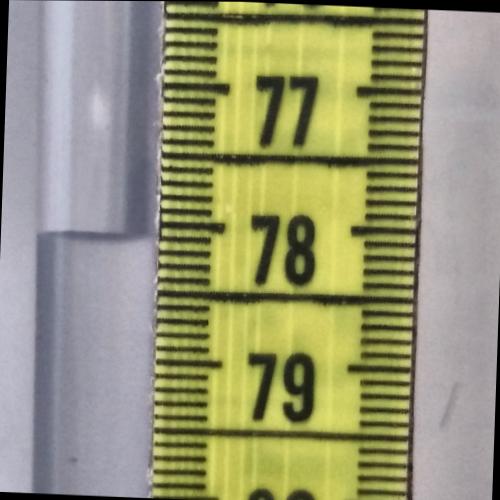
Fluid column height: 78.1 cm